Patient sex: M
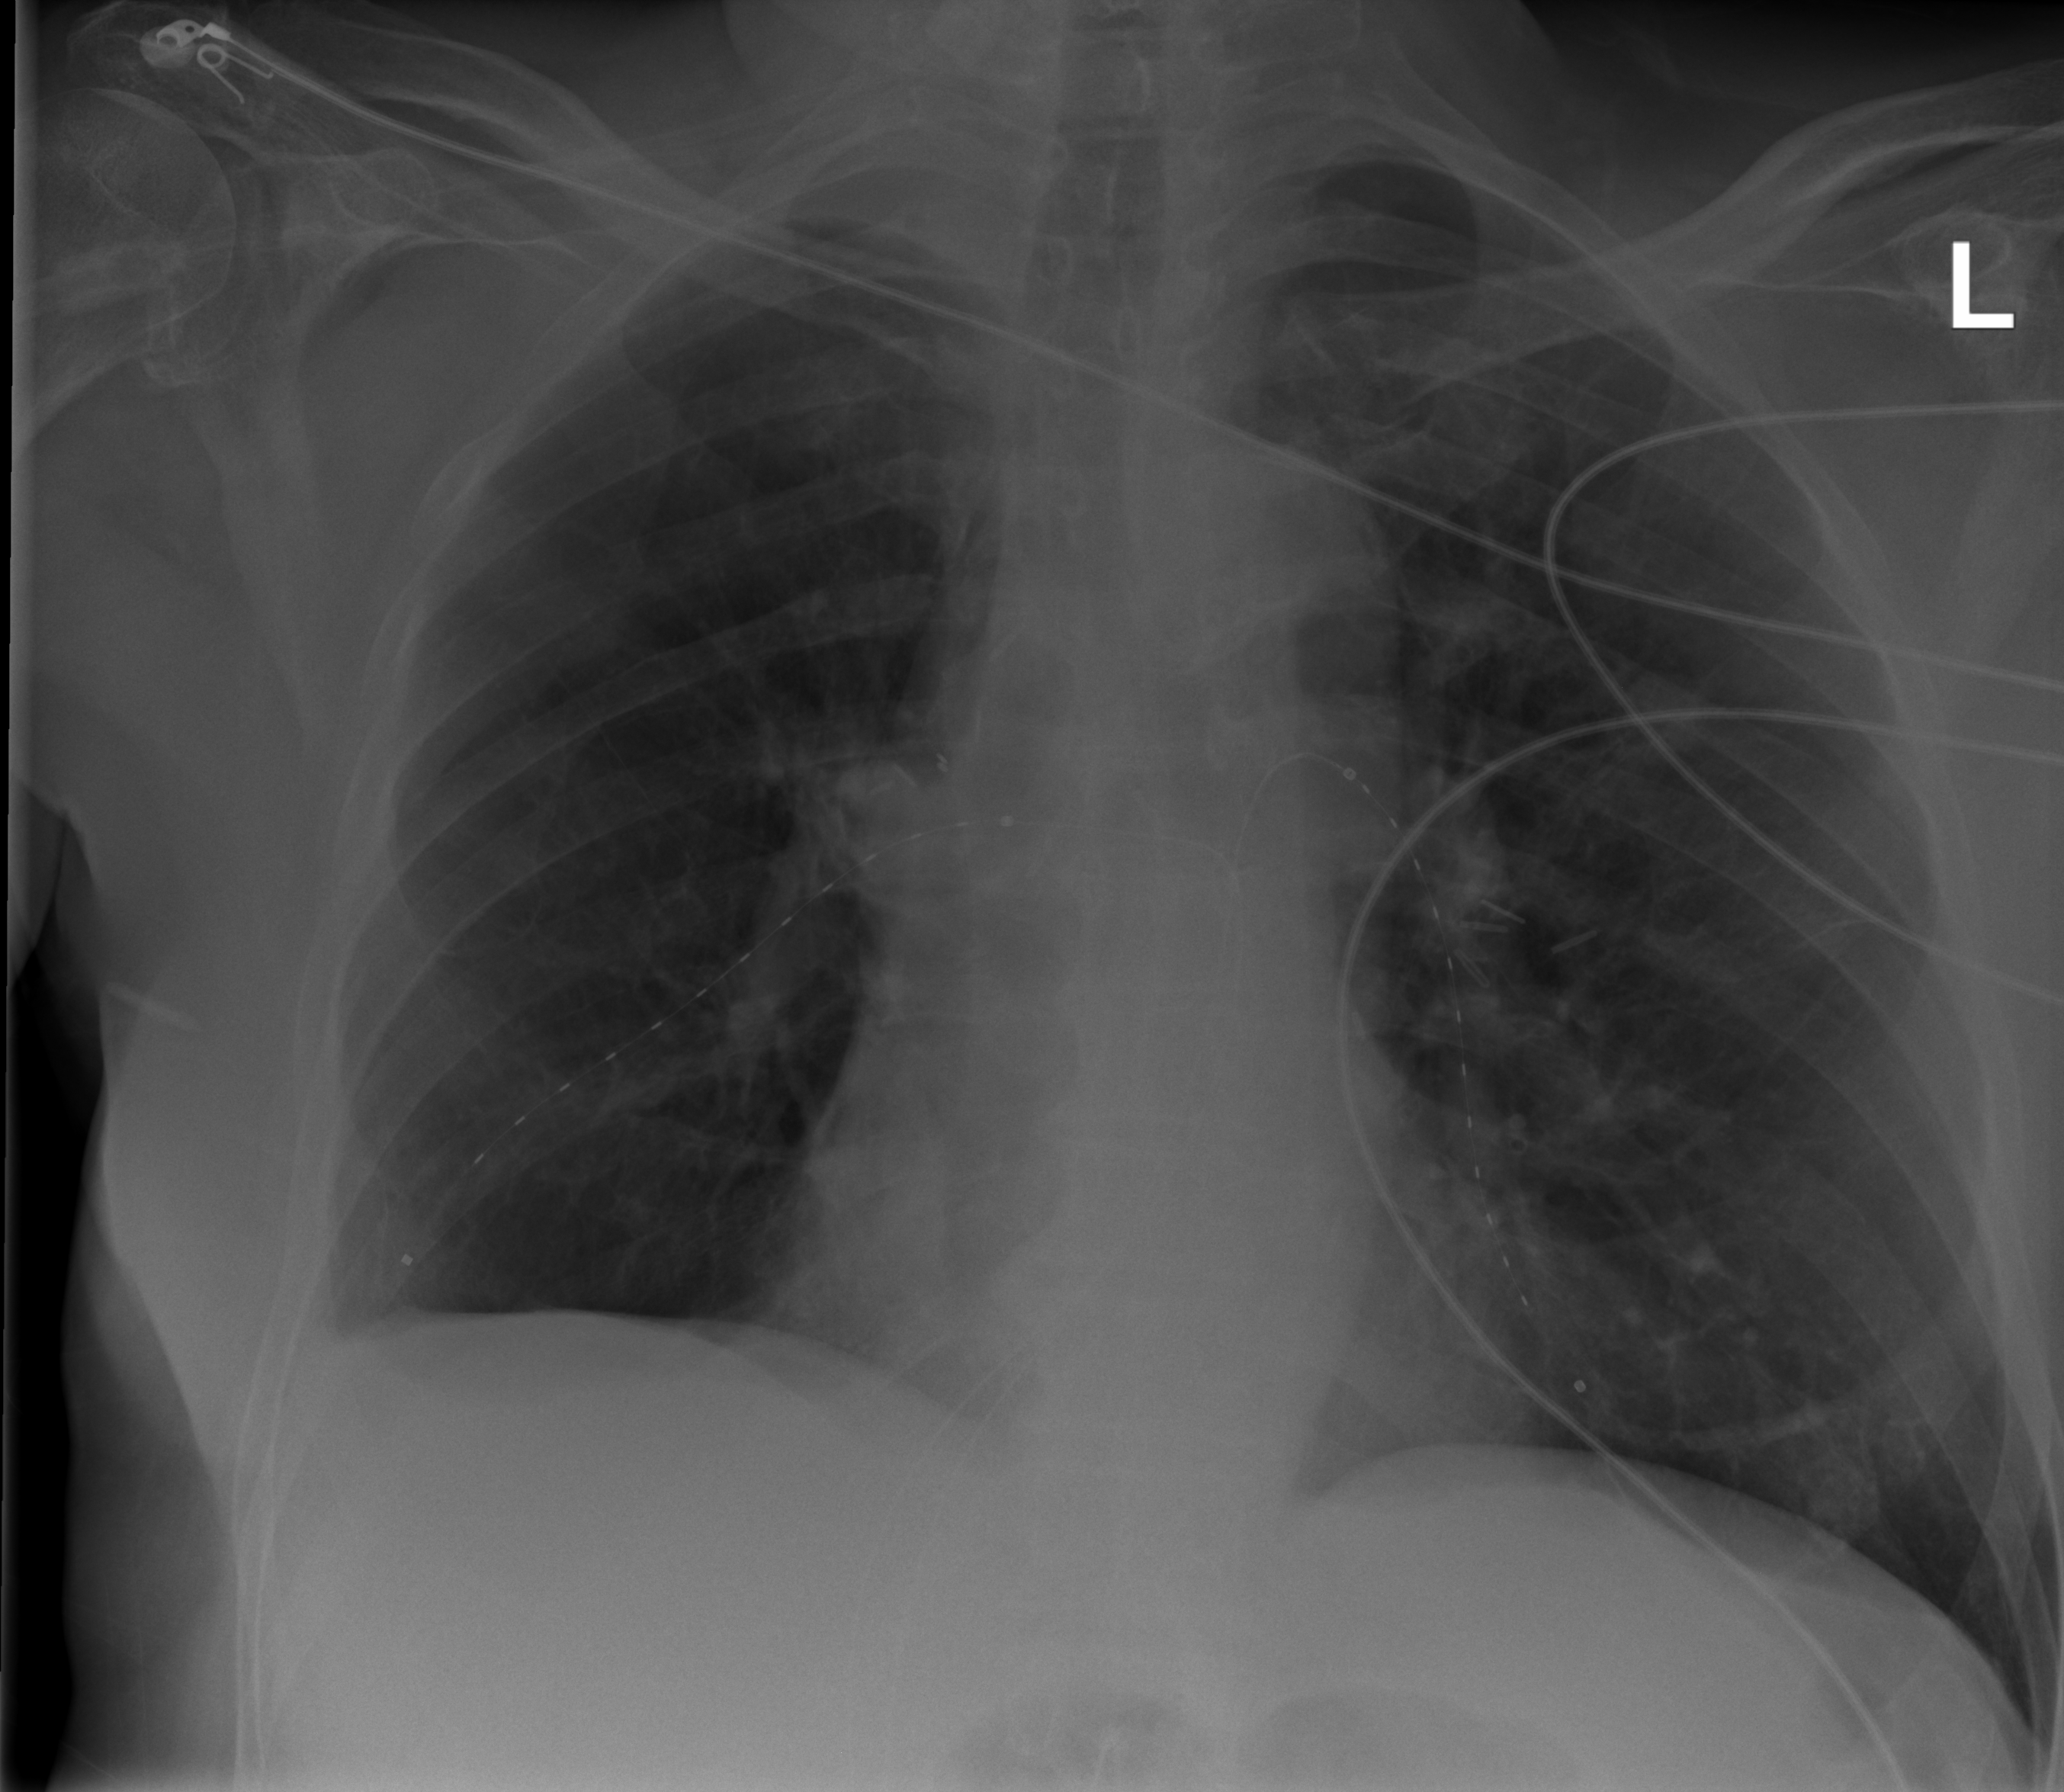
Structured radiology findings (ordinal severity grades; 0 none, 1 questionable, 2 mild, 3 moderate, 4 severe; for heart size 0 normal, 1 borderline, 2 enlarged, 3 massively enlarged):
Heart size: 0
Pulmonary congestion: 0
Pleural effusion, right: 1
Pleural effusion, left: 0
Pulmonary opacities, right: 0
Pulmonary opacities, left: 0
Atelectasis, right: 0
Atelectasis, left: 0